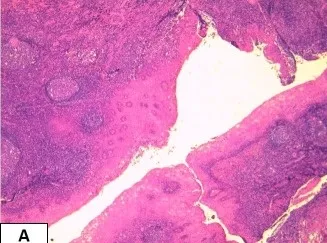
Cystic cavity within the tonsillar tissue lined with keratinized epithelium HE X 40.
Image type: pathology (h&e)